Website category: movie
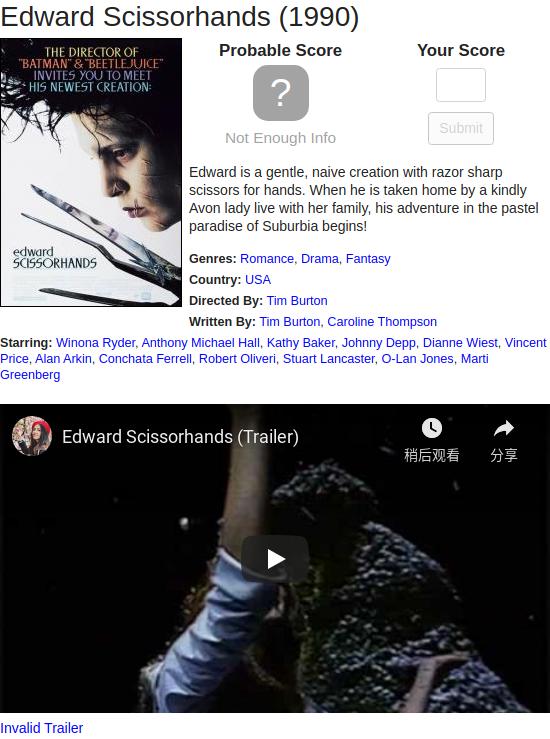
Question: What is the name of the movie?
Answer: Edward Scissorhands

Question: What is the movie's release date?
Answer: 1990

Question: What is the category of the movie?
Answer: Romance

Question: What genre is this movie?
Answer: Romance

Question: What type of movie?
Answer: Romance

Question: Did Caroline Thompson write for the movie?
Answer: yes

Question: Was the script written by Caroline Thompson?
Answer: yes

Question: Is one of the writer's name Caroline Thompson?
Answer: yes

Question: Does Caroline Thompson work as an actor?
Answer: no

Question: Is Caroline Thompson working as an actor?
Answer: no

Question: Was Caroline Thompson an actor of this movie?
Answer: no

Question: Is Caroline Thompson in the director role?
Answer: no

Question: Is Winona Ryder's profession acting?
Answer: yes

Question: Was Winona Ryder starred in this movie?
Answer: yes

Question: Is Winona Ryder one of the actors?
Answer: yes

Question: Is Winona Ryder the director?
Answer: no

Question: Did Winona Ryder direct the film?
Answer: no

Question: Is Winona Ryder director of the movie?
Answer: no

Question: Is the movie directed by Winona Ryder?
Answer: no

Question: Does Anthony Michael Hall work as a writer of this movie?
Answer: no

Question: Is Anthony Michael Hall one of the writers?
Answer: no

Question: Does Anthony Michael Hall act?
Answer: yes

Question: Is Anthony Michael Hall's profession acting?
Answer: yes

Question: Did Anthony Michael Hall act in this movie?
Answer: yes

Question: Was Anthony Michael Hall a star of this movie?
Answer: yes

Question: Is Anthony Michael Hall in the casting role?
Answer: yes

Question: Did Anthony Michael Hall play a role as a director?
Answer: no

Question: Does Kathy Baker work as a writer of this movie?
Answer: no

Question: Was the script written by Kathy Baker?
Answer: no

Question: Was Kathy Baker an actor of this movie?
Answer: yes

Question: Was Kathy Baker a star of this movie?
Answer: yes

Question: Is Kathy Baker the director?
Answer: no

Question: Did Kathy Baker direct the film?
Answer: no

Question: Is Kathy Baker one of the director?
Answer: no

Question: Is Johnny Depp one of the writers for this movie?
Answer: no

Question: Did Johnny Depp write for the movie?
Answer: no

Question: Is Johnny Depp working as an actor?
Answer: yes

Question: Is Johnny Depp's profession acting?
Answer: yes

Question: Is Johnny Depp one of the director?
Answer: no

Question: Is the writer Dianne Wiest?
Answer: no

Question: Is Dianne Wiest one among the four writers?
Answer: no

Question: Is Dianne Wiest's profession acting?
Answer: yes

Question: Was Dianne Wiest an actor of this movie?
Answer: yes

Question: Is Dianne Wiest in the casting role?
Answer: yes

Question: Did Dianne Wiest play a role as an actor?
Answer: yes

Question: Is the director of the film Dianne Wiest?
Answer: no

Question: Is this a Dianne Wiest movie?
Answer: no

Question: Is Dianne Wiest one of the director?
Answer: no

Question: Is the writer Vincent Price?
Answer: no

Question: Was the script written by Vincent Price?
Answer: no

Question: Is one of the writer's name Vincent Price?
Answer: no

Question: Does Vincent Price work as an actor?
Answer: yes

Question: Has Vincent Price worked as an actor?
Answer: yes

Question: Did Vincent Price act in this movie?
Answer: yes

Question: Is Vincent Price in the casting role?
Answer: yes

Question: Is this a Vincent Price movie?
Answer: no

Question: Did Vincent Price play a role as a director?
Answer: no

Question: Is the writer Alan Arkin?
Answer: no

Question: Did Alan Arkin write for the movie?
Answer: no

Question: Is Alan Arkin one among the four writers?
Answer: no

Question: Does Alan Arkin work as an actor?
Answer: yes

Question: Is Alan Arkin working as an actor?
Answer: yes

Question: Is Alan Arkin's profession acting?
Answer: yes

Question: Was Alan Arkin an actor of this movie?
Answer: yes